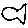
Label: fish